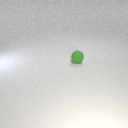
small green rubber sphere